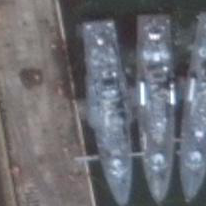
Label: combat